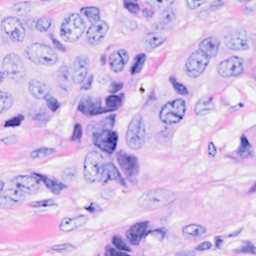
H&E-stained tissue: Breast